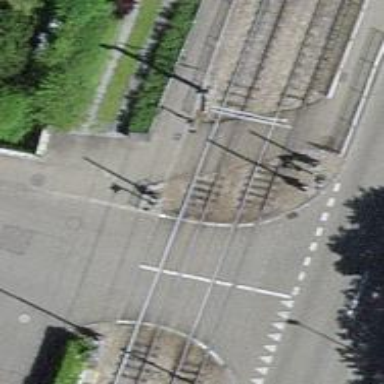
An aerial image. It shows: Railway crossing.